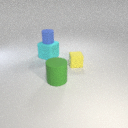
large green rubber cylinder in front of small yellow rubber cube